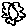
Label: flower